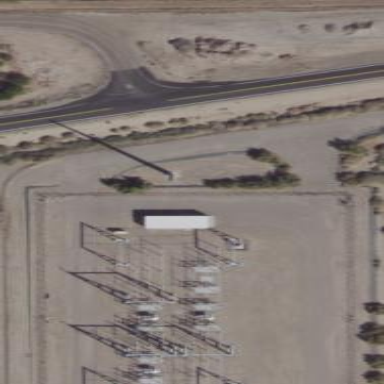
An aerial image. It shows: Power substation.